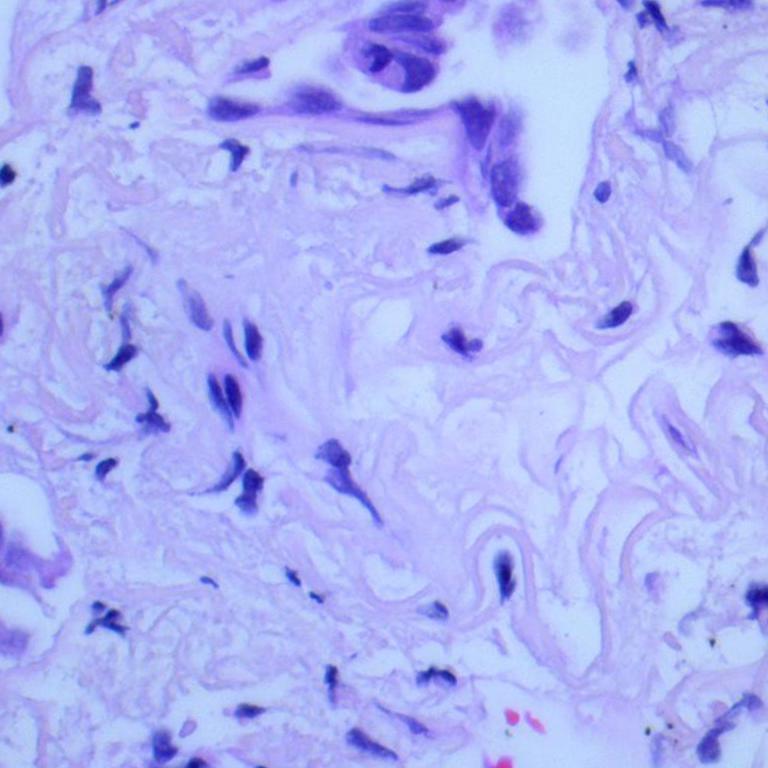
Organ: lung
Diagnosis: adenocarcinomas